Question: I have the following workbook setup:

Workbook A has a link to x amount of workbook B's and fetches data from them. The workbooks B have links to some other workbooks and fetches data from them.
Workbook A is a kind of "summary" of what all the other workbooks contains. As it is now, I have to open all my workbook Bs, refresh them and save before I open workbook A. If I don't do this the workbook B's will not be updated with the data in the workbooks C.
Is it possible to update all the workbook B's using a .bat or vbs script? or is it possible to update them from within workbook A?
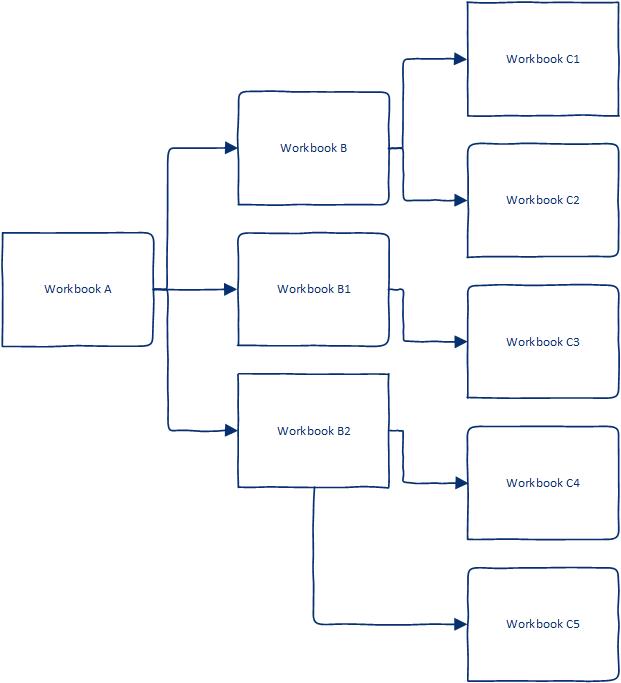
Answer: Attached is one potential solution for this as a <URL> that can be run from 'vba' if that is available
Thanks to Sid Rout for his suggested edits to 'RecursiveFile(objWB)'
'vbs'
1. Opens up a workbook held by strFilePath
2. checks whether there are any linked workbooks in 1 , if so opens them (B, B1, B2 etc)
3. the code then looks for any links in each of the workbooks from (2), then opens all these in turn (C1 and C2 for B etc)
4. each open book name is stored in an array, Arr
5. When all the books are opened, the initial workbook will have been updated, the recursive code ends, and all the open books except strFilePath are closed without saving
6. strFilePath is then saved and closed
7. the code tidies up
'''
Public objExcel, objWB2, lngCnt, Arr()
Dim strFilePath, vLinks
'credit to Sid Rout for updating 'RecursiveFileRecursiveFile(objWB)'
Erase Arr
lngCnt = 0
Set objExcel = CreateObject("Excel.Application")
strFilePath = "C: emp\main.xlsx"
With objExcel
.DisplayAlerts = False
.ScreenUpdating = False
.EnableEvents = False
End With
Set objWB = objExcel.Workbooks.Open(strFilePath, False)
Call RecursiveFile(objWB)
For Each vArr In Arr
objExcel.Workbooks(vArr).Close False
Next
objWB.Save
objWB.Close
Set objWB2 = Nothing
With objExcel
.DisplayAlerts = True
.ScreenUpdating = True
.EnableEvents = True
.Quit
End With
Set objExcel = Nothing
MsgBox "Complete"
Sub RecursiveFile(objWB)
If Not IsEmpty(objWB.LinkSources()) Then
For Each vL In objWB.LinkSources()
ReDim Preserve Arr(lngCnt)
'MsgBox "Processing File " & vL
Set objWB2 = objExcel.Workbooks.Open(vL, False)
Arr(lngCnt) = objWB2.Name
lngCnt = lngCnt + 1
RecursiveFile objWB2
Next
End If
End Sub
'''